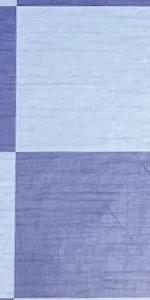
Label: Empty